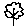
Label: tree